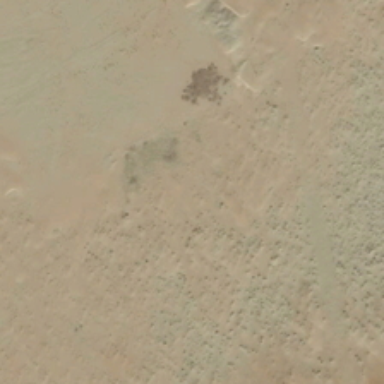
It is a piece of yellow desert .